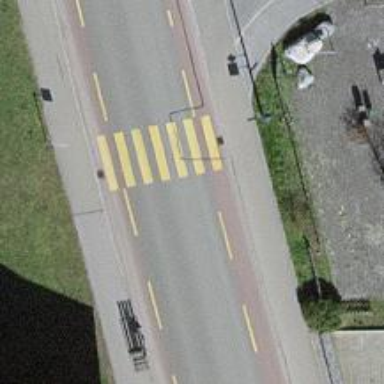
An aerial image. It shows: Zebra crossing on the road.